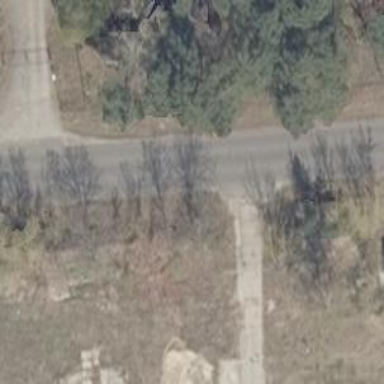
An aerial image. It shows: Unclassified road with asphalt surface.